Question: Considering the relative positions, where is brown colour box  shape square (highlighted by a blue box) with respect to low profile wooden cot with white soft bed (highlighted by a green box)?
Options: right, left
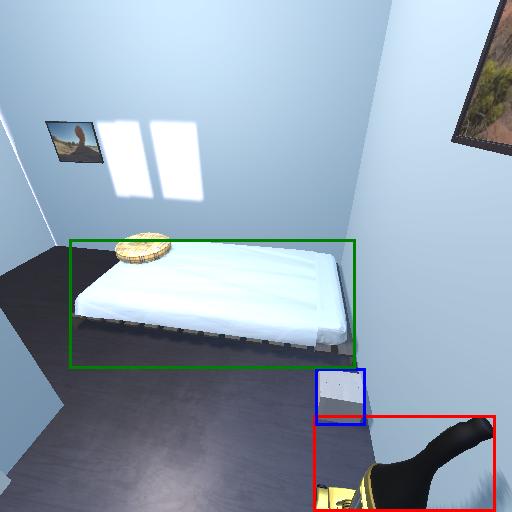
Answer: right